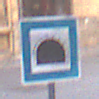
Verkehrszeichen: Tunnel
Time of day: SunriseSunset
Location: Outdoor (Urban)
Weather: PartlyCloudy
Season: NotSpecified
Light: Natural